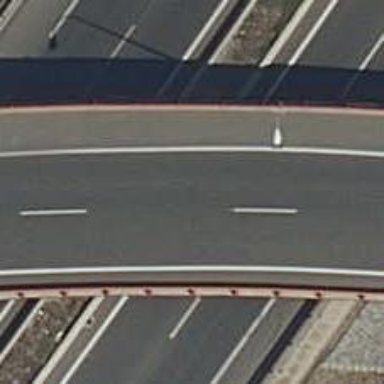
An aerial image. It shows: Bridge on motorway link.